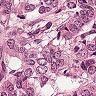
Metastatic tissue present: yes